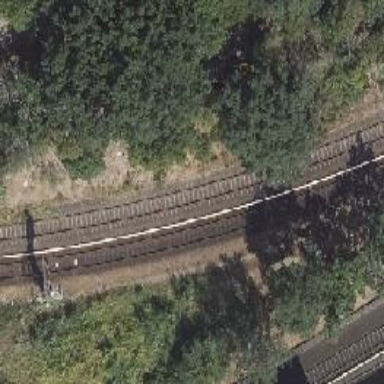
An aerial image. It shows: Light rail electrified railway.